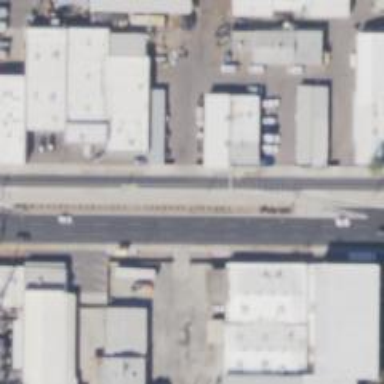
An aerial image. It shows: Solid stop line on the road marking.